Field crop: maize
Growth stage: 2
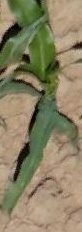
Species: maize